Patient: sex M, age 58
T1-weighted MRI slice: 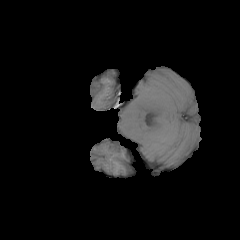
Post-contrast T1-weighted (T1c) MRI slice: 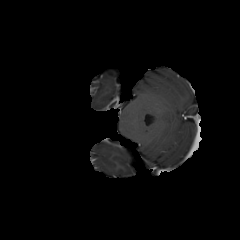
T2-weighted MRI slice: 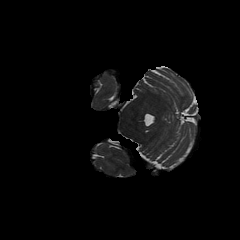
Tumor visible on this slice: no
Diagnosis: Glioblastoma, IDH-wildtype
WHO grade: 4